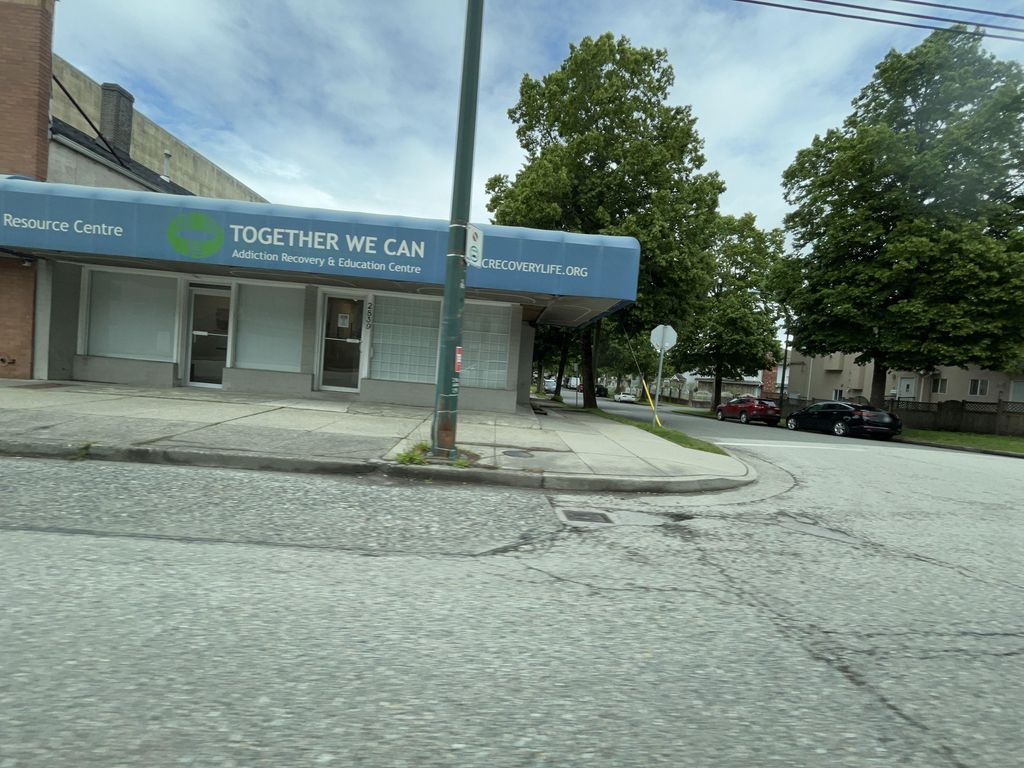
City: vancouver